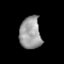
Tissue: prostate
Cell type: T cells
Senescence score: 0.7161
Nuclear area (px): 677
Mean DAPI intensity: 155.786